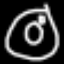
Label: donut